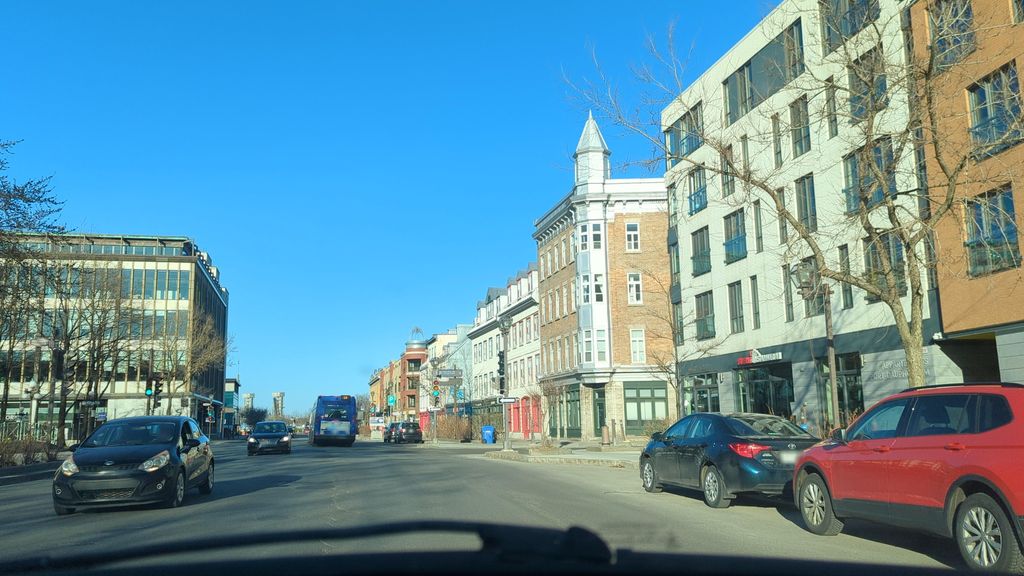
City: quebec_city